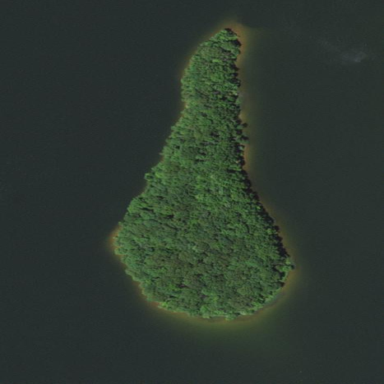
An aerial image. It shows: Islet surrounded by woodland.